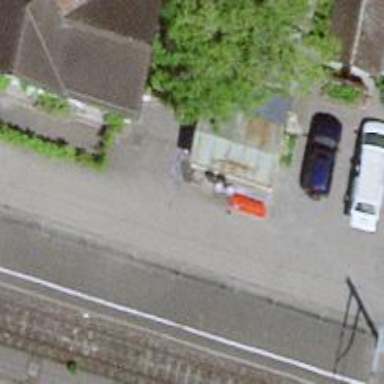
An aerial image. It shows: Red bench.